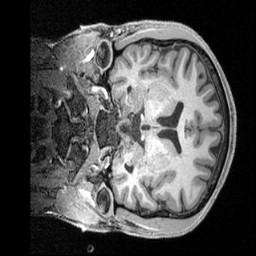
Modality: T1w
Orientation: coronal
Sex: male
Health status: ill
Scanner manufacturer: siemens
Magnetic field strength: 3 T
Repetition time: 2.4 s
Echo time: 0.00201 s